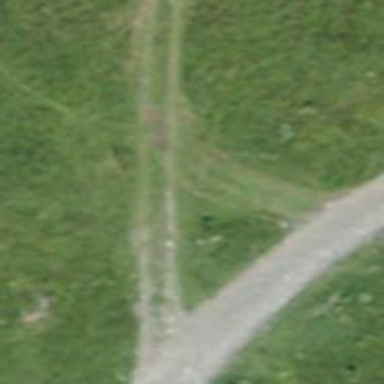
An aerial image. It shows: Guidepost providing information.